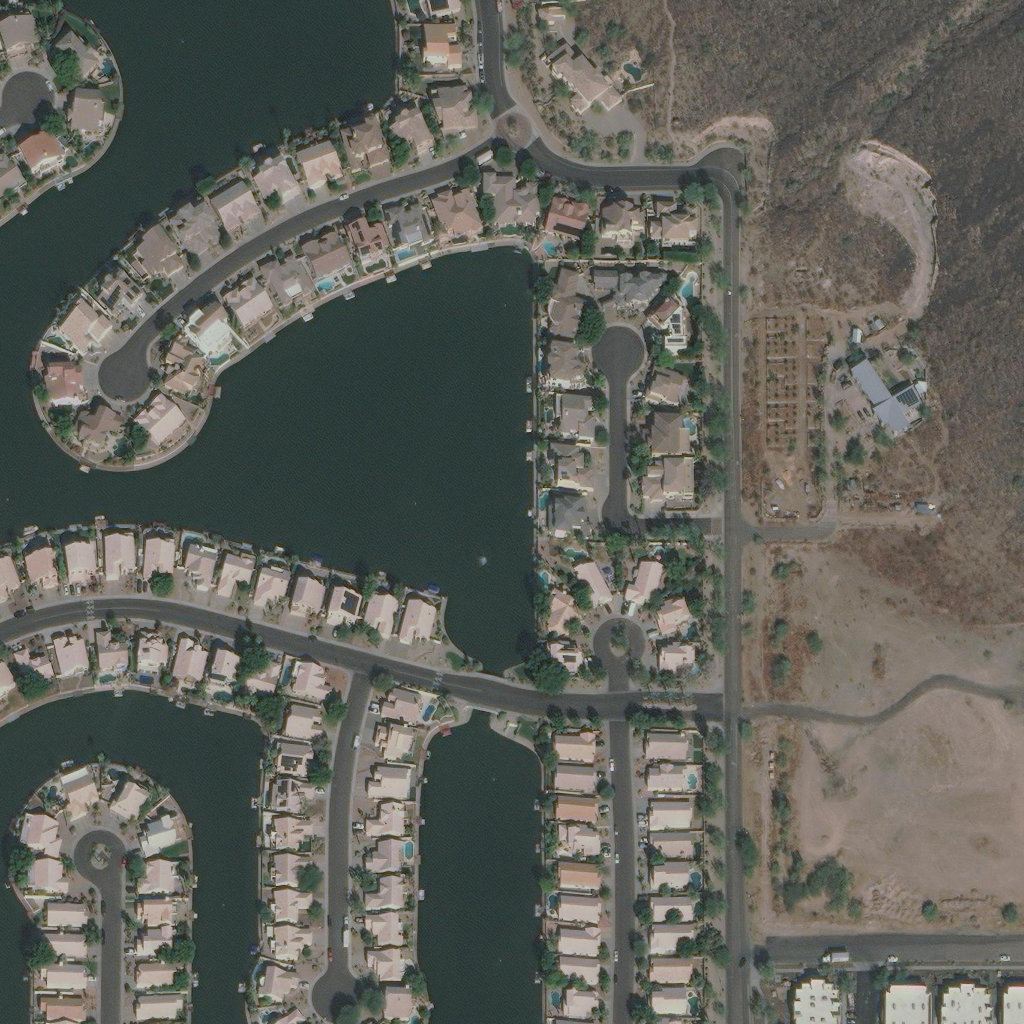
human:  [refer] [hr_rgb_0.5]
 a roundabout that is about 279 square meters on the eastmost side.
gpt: <box>[[58, 60, 62, 64, 0]]</box>